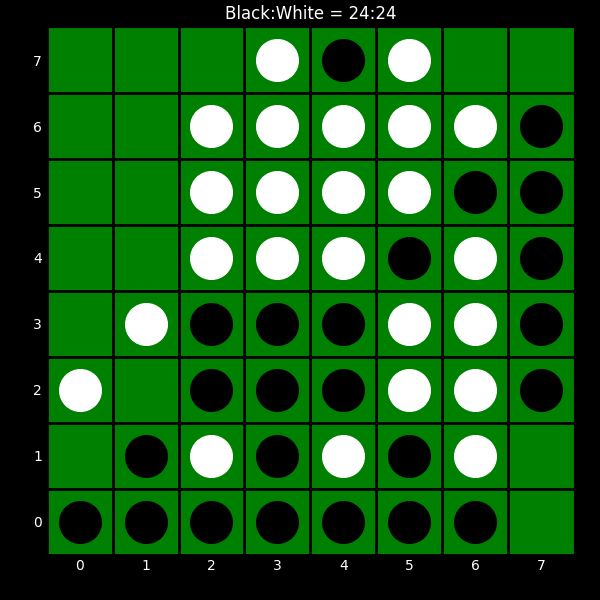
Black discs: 24
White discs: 24